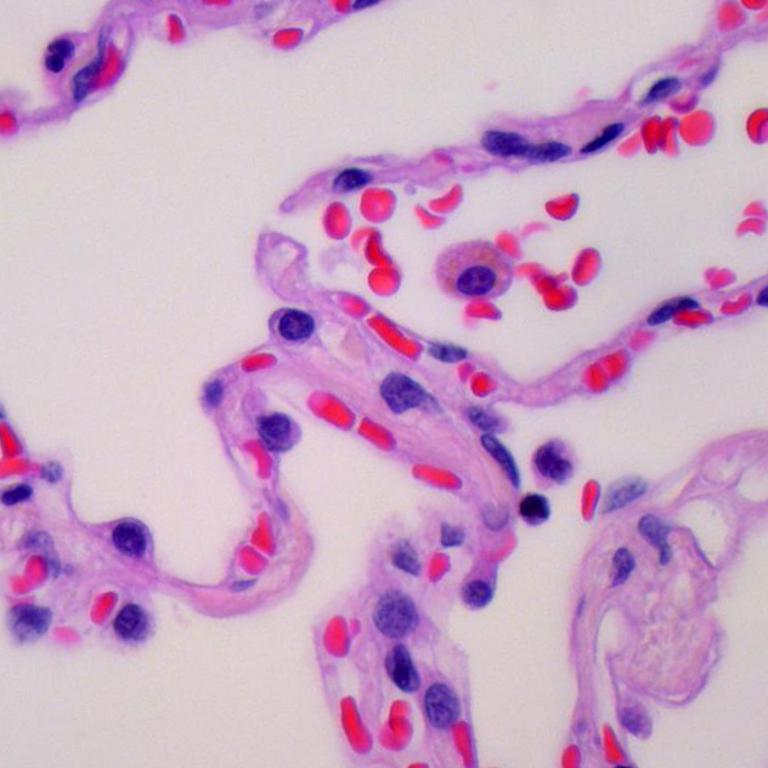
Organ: lung
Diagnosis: benign